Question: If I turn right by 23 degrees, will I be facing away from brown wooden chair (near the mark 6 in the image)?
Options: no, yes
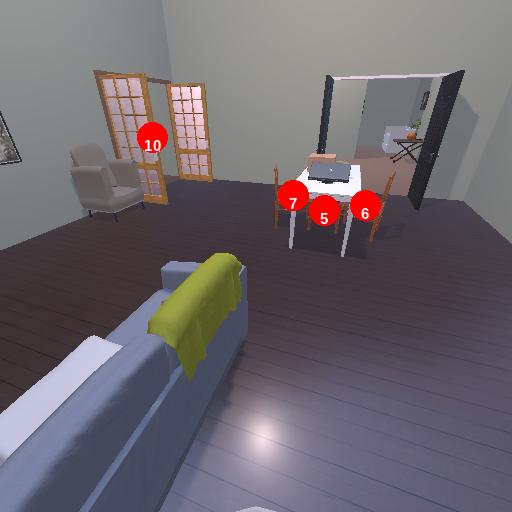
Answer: no